Field crop: maize
Growth stage: 2
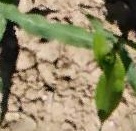
Species: maize